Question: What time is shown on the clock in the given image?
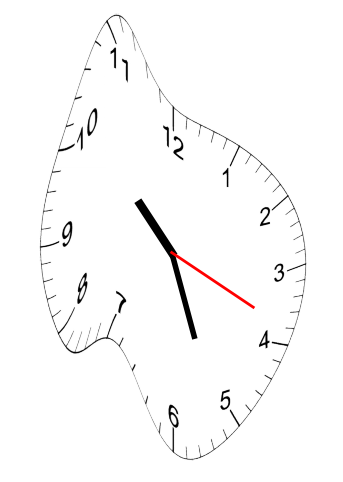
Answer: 10:26:19